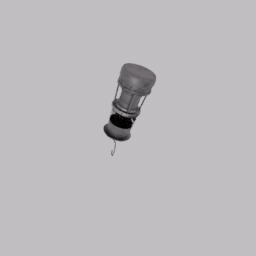
Label: lighting